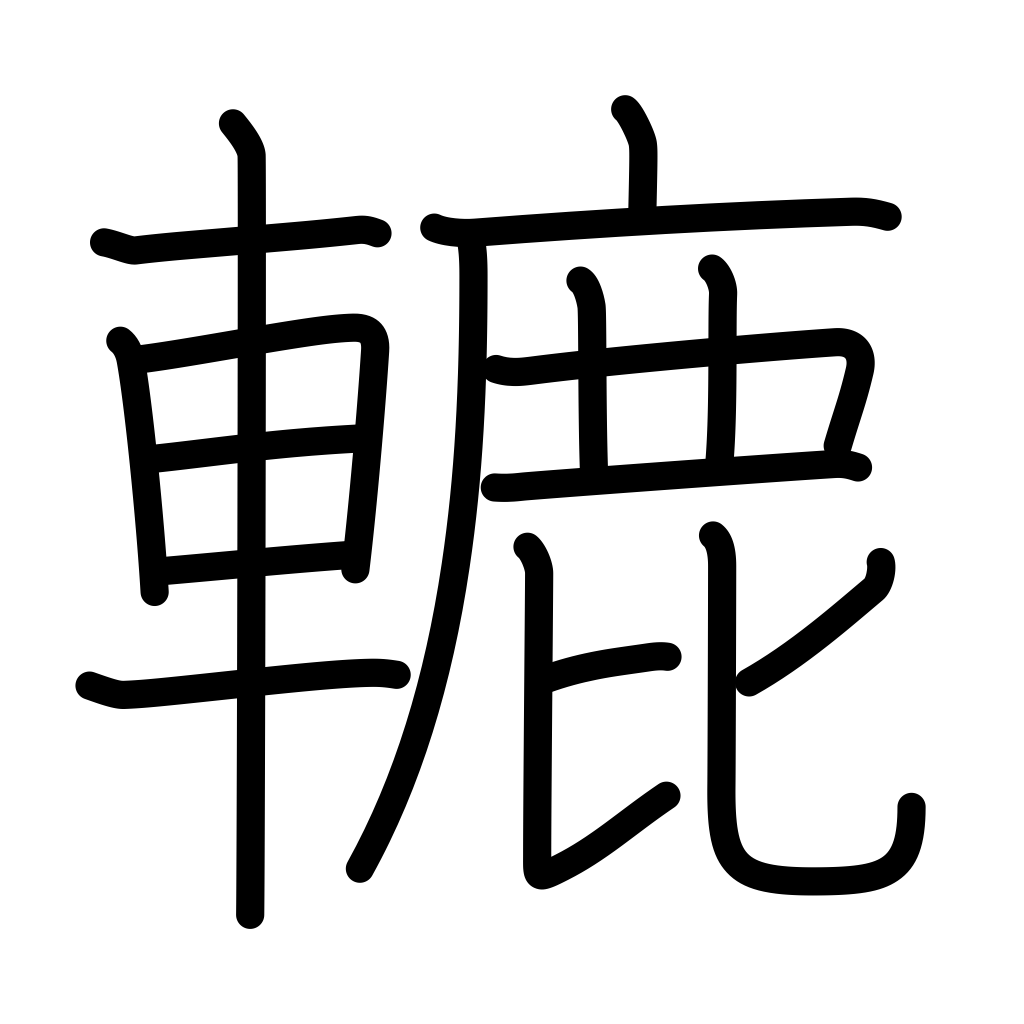
Meaning: pulley, roller